Field crop: tomato
Growth stage: 1
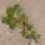
Species: portulaca